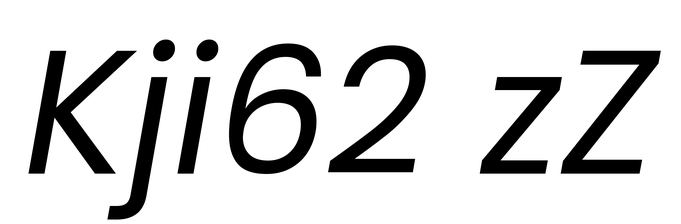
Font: Poppins-Italic